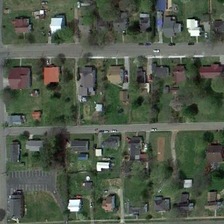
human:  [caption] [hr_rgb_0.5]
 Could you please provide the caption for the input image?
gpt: many buildings and green trees are in a medium residential area .

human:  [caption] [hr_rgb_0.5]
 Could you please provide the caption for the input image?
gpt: many buildings and green trees are in a medium residential area .

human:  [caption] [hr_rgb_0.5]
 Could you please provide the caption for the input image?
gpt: many buildings and green trees are in a medium residential area .

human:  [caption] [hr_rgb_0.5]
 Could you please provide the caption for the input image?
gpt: many buildings and green trees are in a medium residential area .

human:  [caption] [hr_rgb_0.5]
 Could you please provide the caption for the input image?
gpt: many buildings and green trees are in a medium residential area .